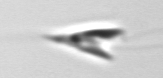
Label: Chrysochromulina_lanceolata